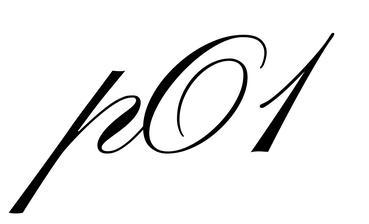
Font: PinyonScript-Regular